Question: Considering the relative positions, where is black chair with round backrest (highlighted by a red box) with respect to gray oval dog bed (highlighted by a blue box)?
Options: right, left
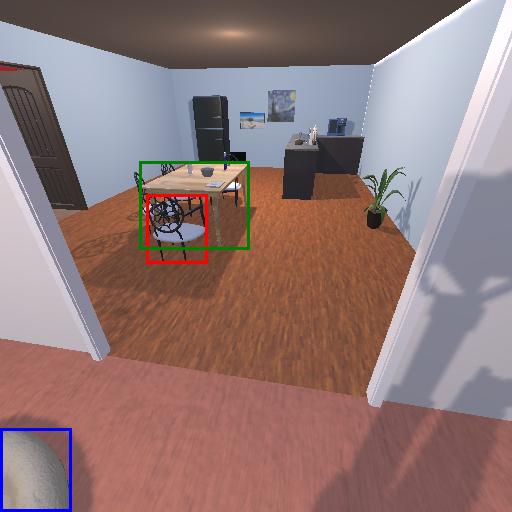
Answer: right